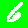
Digit: 6